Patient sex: M
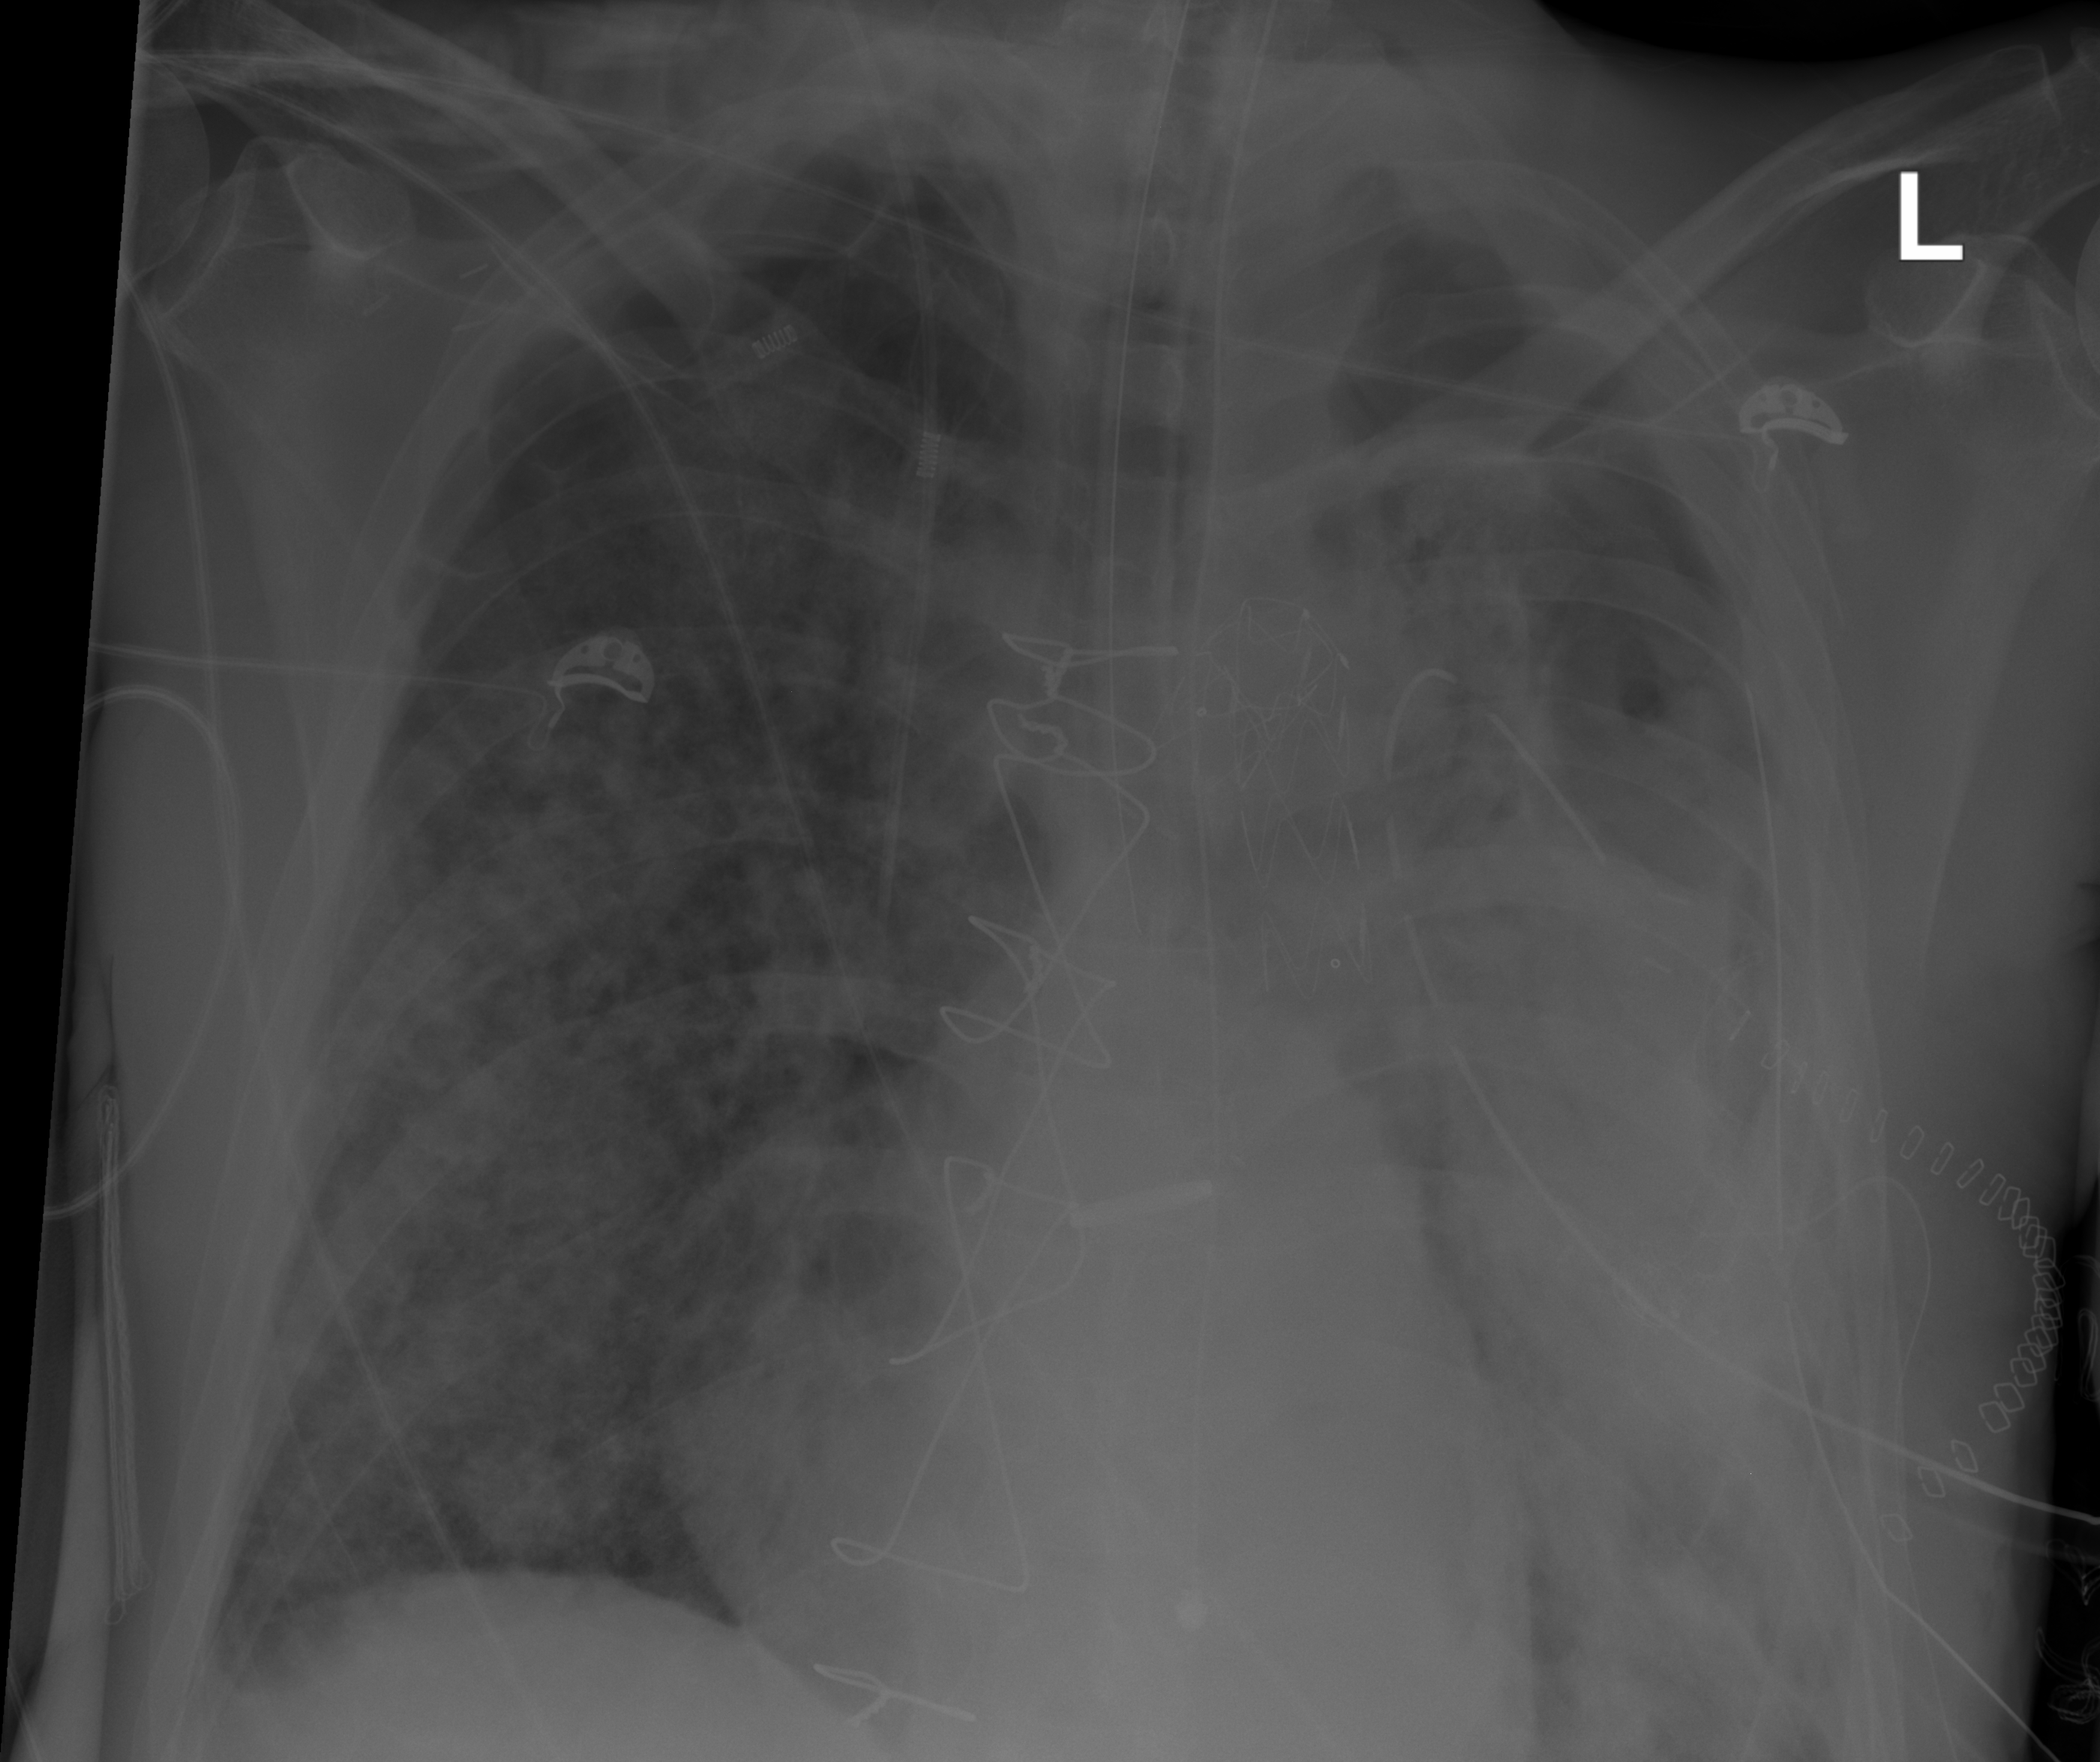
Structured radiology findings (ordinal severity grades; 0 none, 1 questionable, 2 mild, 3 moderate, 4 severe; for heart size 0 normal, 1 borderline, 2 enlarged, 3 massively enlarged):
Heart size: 2
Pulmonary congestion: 2
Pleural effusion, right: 2
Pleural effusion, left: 3
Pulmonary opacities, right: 3
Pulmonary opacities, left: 4
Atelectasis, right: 3
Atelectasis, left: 3